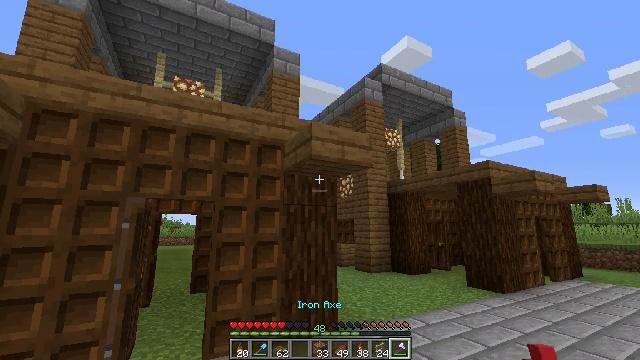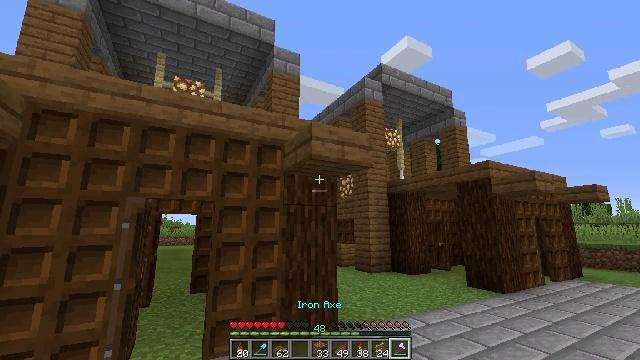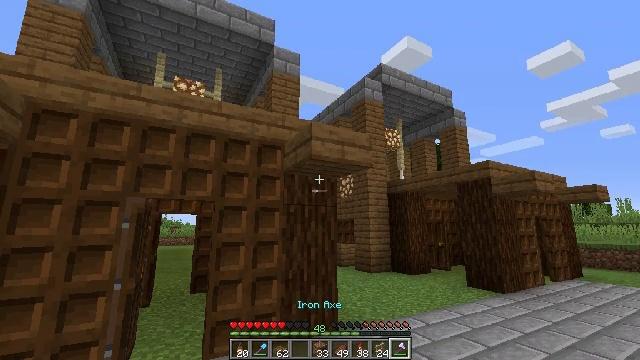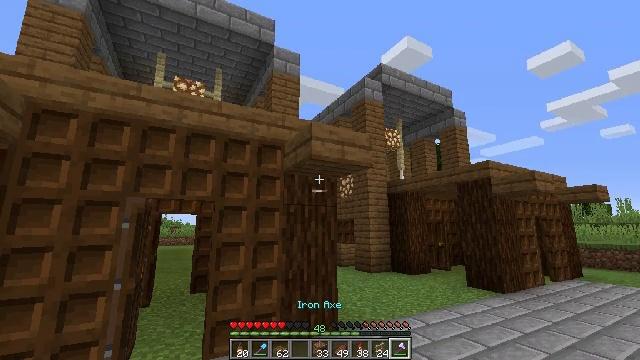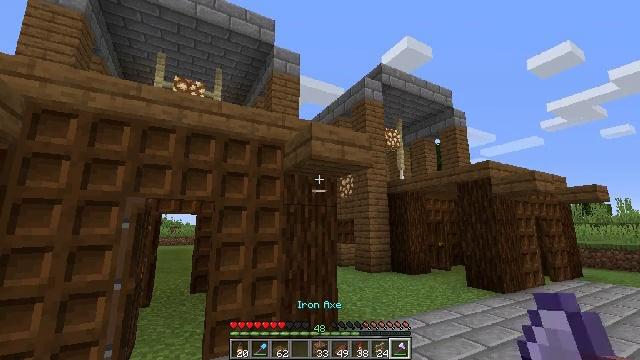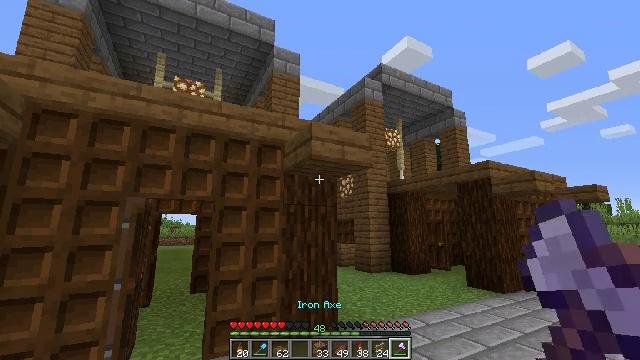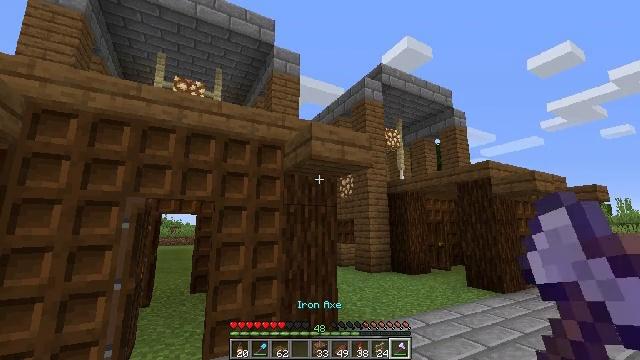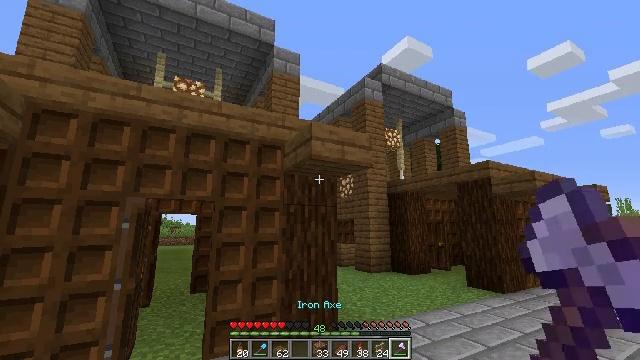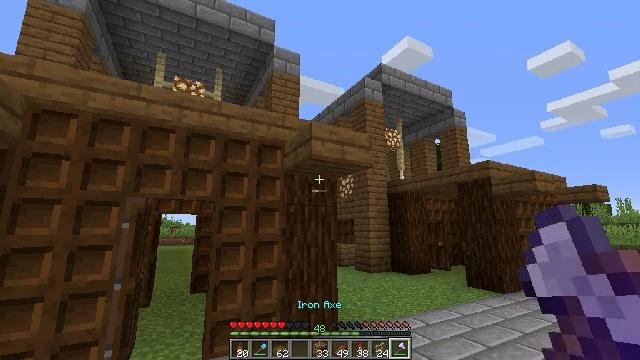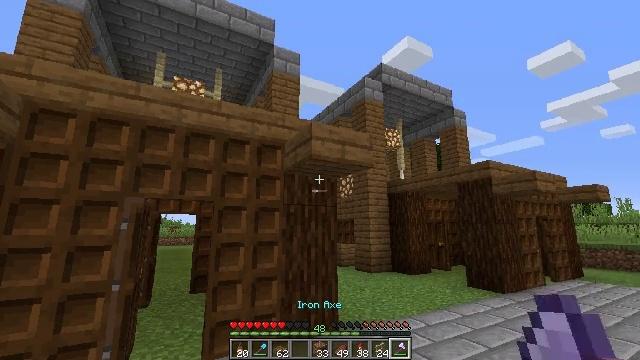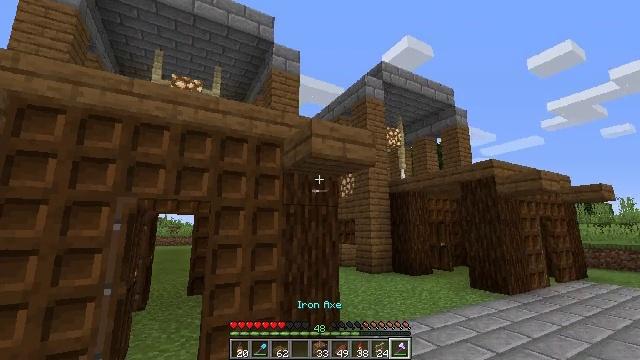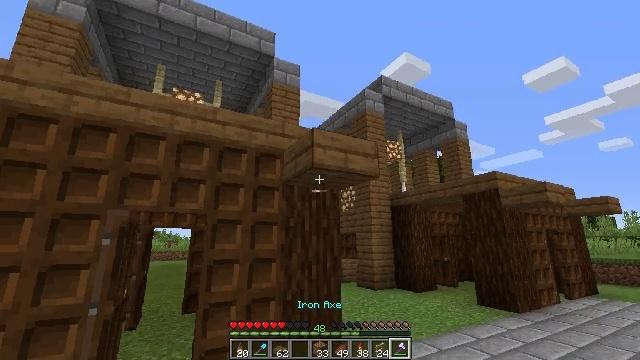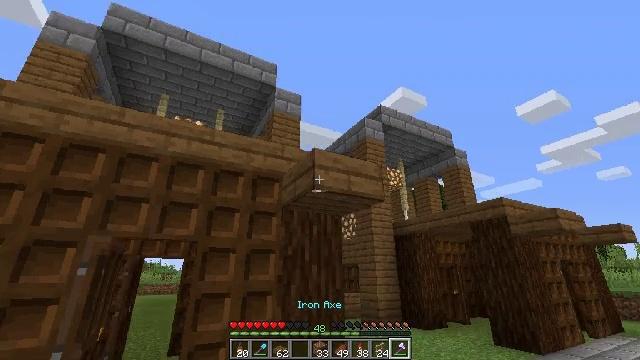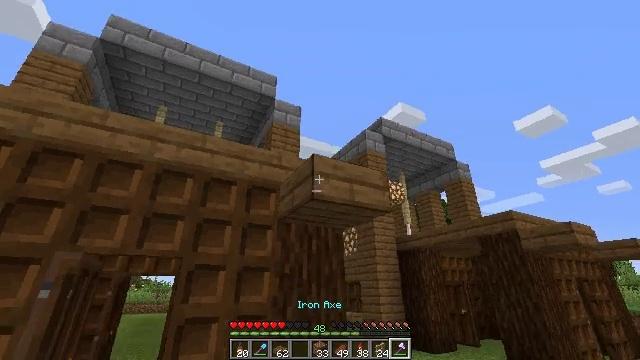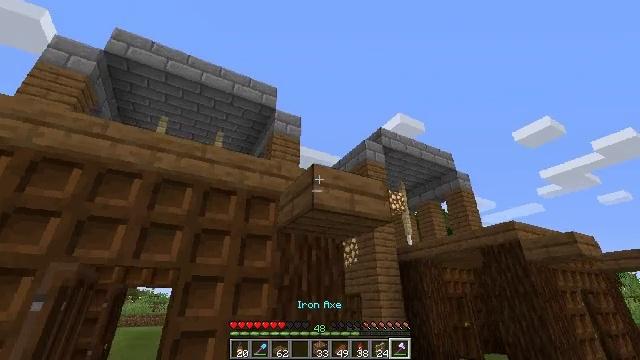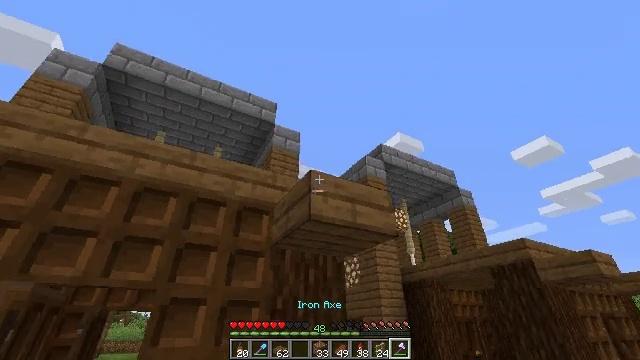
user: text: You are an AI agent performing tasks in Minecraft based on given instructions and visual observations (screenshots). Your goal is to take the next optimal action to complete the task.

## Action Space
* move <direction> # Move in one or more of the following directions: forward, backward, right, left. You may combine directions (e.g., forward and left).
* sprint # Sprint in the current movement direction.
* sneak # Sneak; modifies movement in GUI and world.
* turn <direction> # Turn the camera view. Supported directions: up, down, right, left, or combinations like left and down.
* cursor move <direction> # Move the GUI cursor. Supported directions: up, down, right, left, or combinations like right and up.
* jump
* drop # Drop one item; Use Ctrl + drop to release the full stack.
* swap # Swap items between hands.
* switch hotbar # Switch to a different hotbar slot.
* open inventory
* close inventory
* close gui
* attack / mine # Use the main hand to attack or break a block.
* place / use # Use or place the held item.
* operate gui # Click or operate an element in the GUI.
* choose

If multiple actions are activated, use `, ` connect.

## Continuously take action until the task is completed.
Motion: motion action
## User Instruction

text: Attack the spruce slab to remove it.
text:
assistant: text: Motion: no_op
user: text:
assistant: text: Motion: no_op
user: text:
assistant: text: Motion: no_op
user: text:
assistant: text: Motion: no_op
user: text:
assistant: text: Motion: no_op
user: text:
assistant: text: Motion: no_op
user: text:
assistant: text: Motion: no_op
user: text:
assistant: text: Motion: no_op
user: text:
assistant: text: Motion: move forward
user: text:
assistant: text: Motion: move forward
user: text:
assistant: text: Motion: move forward, turn up
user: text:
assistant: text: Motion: move forward, turn up
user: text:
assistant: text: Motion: move forward, turn up
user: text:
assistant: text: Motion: move forward, turn up
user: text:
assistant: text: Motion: move forward, turn up
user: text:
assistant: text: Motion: turn up
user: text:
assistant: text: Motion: no_op
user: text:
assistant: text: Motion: no_op
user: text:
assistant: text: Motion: no_op
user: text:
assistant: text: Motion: no_op
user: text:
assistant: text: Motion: move forward
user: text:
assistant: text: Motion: move forward
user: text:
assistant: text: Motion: move forward
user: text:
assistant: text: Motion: move forward
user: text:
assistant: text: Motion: move forward
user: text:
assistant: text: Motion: move forward
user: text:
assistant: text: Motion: no_op
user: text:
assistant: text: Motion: no_op
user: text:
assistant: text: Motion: no_op
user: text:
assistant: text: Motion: no_op